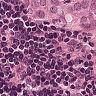
Metastatic tissue present: yes